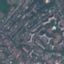
Land use / land cover class: Residential